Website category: camera
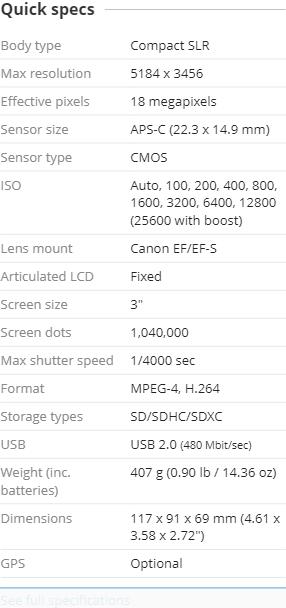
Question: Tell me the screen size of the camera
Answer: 3

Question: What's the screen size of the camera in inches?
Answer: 3

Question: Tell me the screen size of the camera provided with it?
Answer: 3

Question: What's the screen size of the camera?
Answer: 3

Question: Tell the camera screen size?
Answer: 3

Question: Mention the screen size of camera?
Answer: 3

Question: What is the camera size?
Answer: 3

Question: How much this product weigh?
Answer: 407 g (0.90 lb / 14.36 oz )

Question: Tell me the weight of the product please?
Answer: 407 g (0.90 lb / 14.36 oz )

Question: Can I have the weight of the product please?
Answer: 407 g (0.90 lb / 14.36 oz )

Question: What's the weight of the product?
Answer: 407 g (0.90 lb / 14.36 oz )

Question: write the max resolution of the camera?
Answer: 5184 x 3456

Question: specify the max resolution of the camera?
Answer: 5184 x 3456

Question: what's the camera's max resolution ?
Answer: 5184 x 3456

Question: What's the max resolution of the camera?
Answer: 5184 x 3456

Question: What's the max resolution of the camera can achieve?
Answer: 5184 x 3456

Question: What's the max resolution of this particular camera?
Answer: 5184 x 3456

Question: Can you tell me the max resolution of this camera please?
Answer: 5184 x 3456

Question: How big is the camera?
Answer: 117 x 91 x 69 mm (4.61 x 3.58 x 2.72 )

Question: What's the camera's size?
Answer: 117 x 91 x 69 mm (4.61 x 3.58 x 2.72 )

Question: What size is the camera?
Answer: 117 x 91 x 69 mm (4.61 x 3.58 x 2.72 )

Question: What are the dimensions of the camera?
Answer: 117 x 91 x 69 mm (4.61 x 3.58 x 2.72 )

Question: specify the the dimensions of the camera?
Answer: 117 x 91 x 69 mm (4.61 x 3.58 x 2.72 )

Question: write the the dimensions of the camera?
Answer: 117 x 91 x 69 mm (4.61 x 3.58 x 2.72 )

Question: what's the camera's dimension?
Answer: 117 x 91 x 69 mm (4.61 x 3.58 x 2.72 )